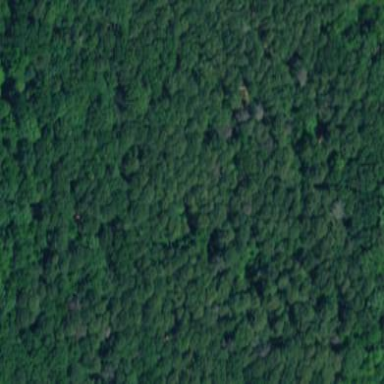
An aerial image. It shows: Evergreen woodland.